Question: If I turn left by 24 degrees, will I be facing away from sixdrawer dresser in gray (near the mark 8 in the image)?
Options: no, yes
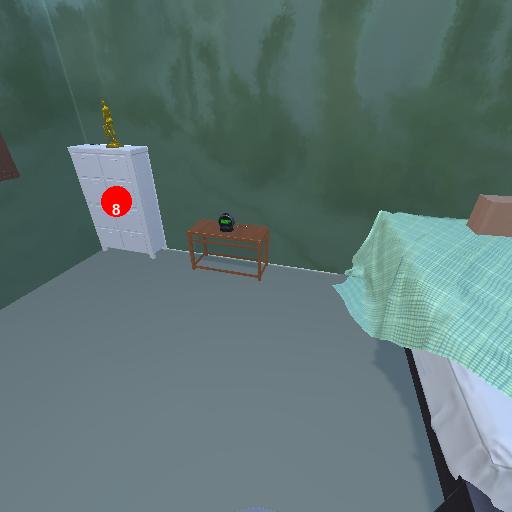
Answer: no